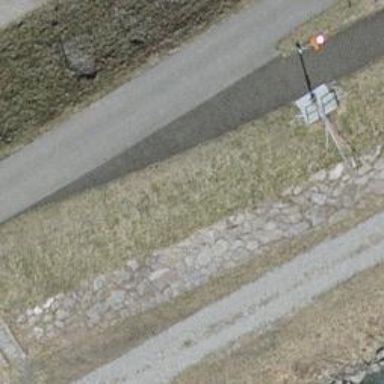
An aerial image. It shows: Asphalt track with grade1 surface.